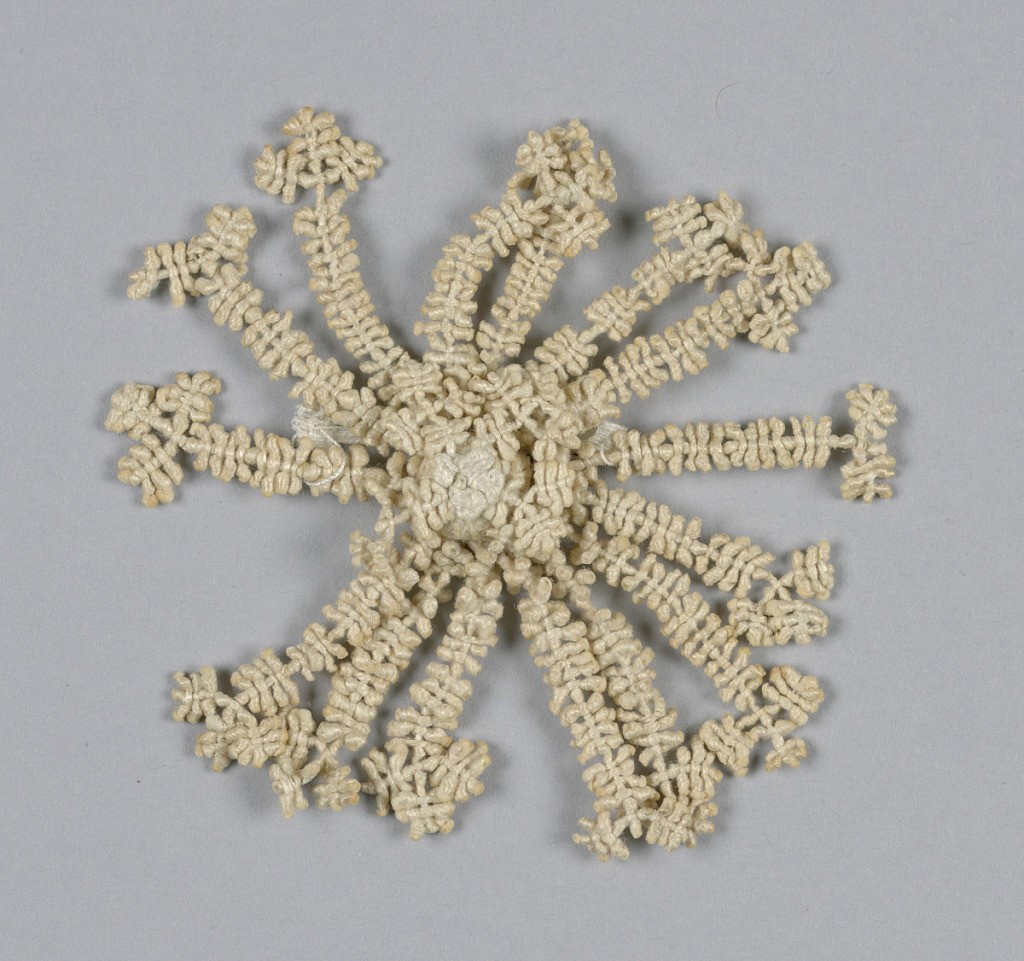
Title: Tassel
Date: late 16th–early 17th century
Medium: linen Technique: knotted
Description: Circular tassel has fifteen arms terminating in tiny crosses.